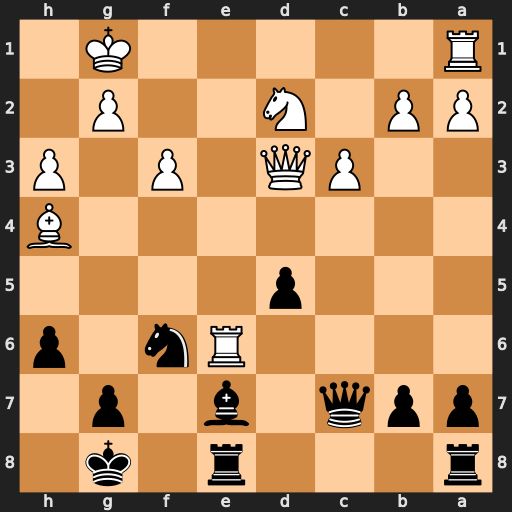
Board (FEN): r3r1k1/ppq1b1p1/4Rn1p/3p4/7B/2PQ1P1P/PP1N2P1/R5K1
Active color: b
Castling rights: -
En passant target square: -
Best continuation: Bc5+ Kh1 Rxe6